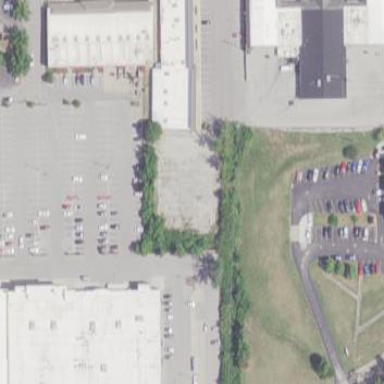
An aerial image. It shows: Retail area.